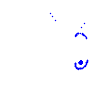
Particle: pion